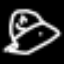
Label: leaf